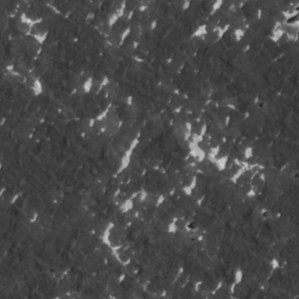
Label: frost